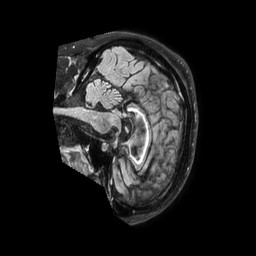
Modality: FLAIR
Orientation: sagittal
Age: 65
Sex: male
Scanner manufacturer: philips
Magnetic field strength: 3 T
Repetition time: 4.8 s
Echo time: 0.34 s